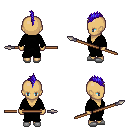
a pixel art fantasy rpg character, female body template, human, tanned skin, black robe, gold greaves, blue mohawk hairstyle, white slippers, spear, four views (front, back, left, right), 2x2 character sprite sheet, small pixel art, hard edges, no anti-aliasing